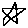
Label: star